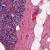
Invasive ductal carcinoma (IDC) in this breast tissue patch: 0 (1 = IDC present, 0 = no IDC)